Aerial crown-view tile of a tropical tree (Barro Colorado Island, Panama), acquired 20241112:
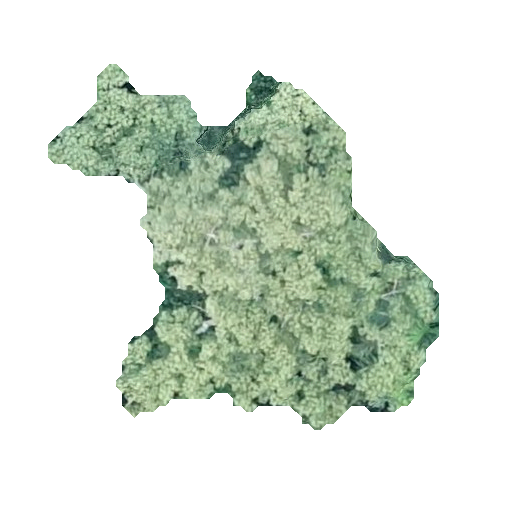
Species: Ceiba pentandra
GBIF accepted scientific name: Ceiba pentandra
Crown area: 127.434 m²